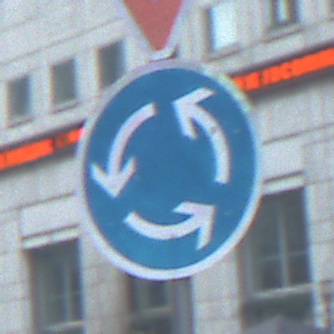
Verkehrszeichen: Kreisverkehr
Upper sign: VorfahrtGewaehren
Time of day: MorningAfternoon
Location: Outdoor (Urban)
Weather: PartlyCloudy
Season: NotSpecified
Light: Natural